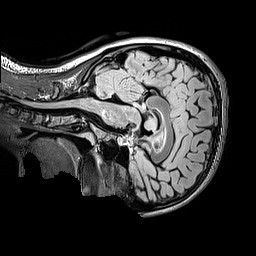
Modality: FLAIR
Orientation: sagittal
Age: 14
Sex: female
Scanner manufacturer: siemens
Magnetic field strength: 3 T
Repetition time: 5 s
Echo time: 0.388 s